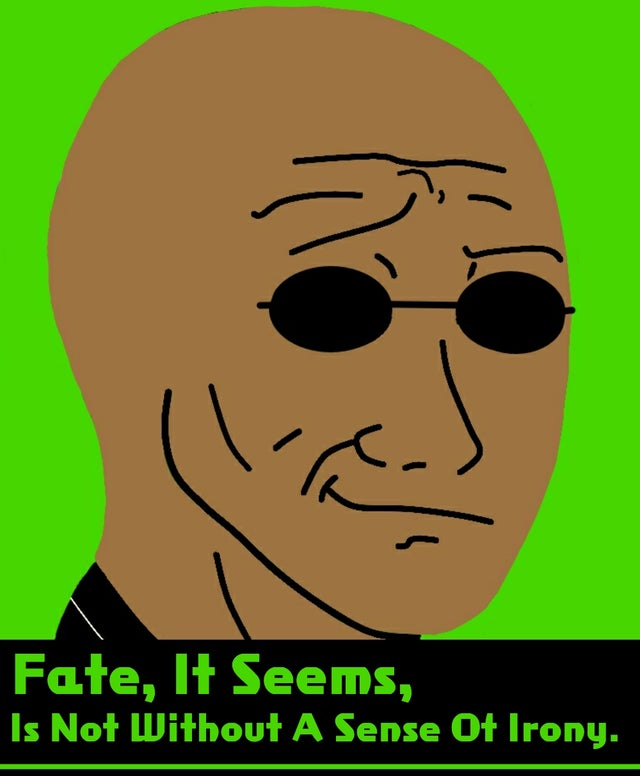
Label: 5_Wojak_with_Background